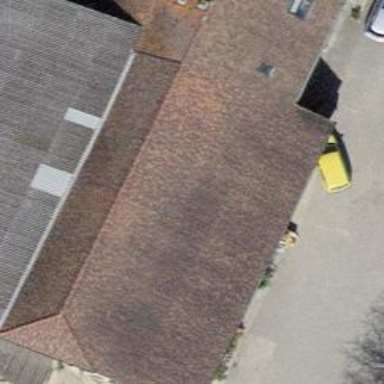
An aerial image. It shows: Farm shop.